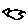
Label: fish